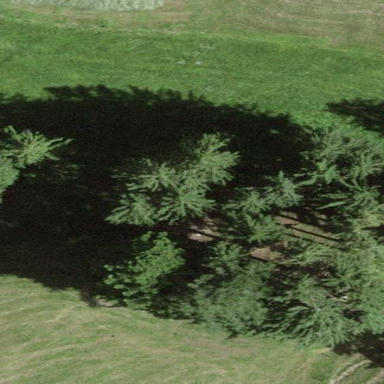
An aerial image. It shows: Forest with needle-leaved trees.